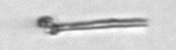
Label: fiber_TAG_external_detritus